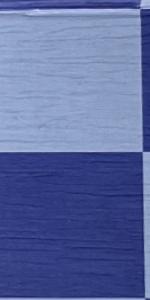
Label: Empty